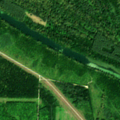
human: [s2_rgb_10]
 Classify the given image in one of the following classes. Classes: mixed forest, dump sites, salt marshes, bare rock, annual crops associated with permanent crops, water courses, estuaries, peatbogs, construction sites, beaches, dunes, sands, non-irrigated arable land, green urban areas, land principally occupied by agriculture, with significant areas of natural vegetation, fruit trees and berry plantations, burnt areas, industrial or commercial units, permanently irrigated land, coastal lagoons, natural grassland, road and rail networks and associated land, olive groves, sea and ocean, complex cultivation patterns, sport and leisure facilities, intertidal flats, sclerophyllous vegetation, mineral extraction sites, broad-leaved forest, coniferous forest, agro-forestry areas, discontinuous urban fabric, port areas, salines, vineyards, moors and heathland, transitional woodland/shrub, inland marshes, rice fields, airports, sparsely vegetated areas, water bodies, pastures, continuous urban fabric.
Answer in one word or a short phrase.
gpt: broad-leaved forest, transitional woodland/shrub, water courses